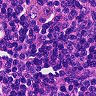
Metastatic tissue present: no